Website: bh-photo
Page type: customer-info-address
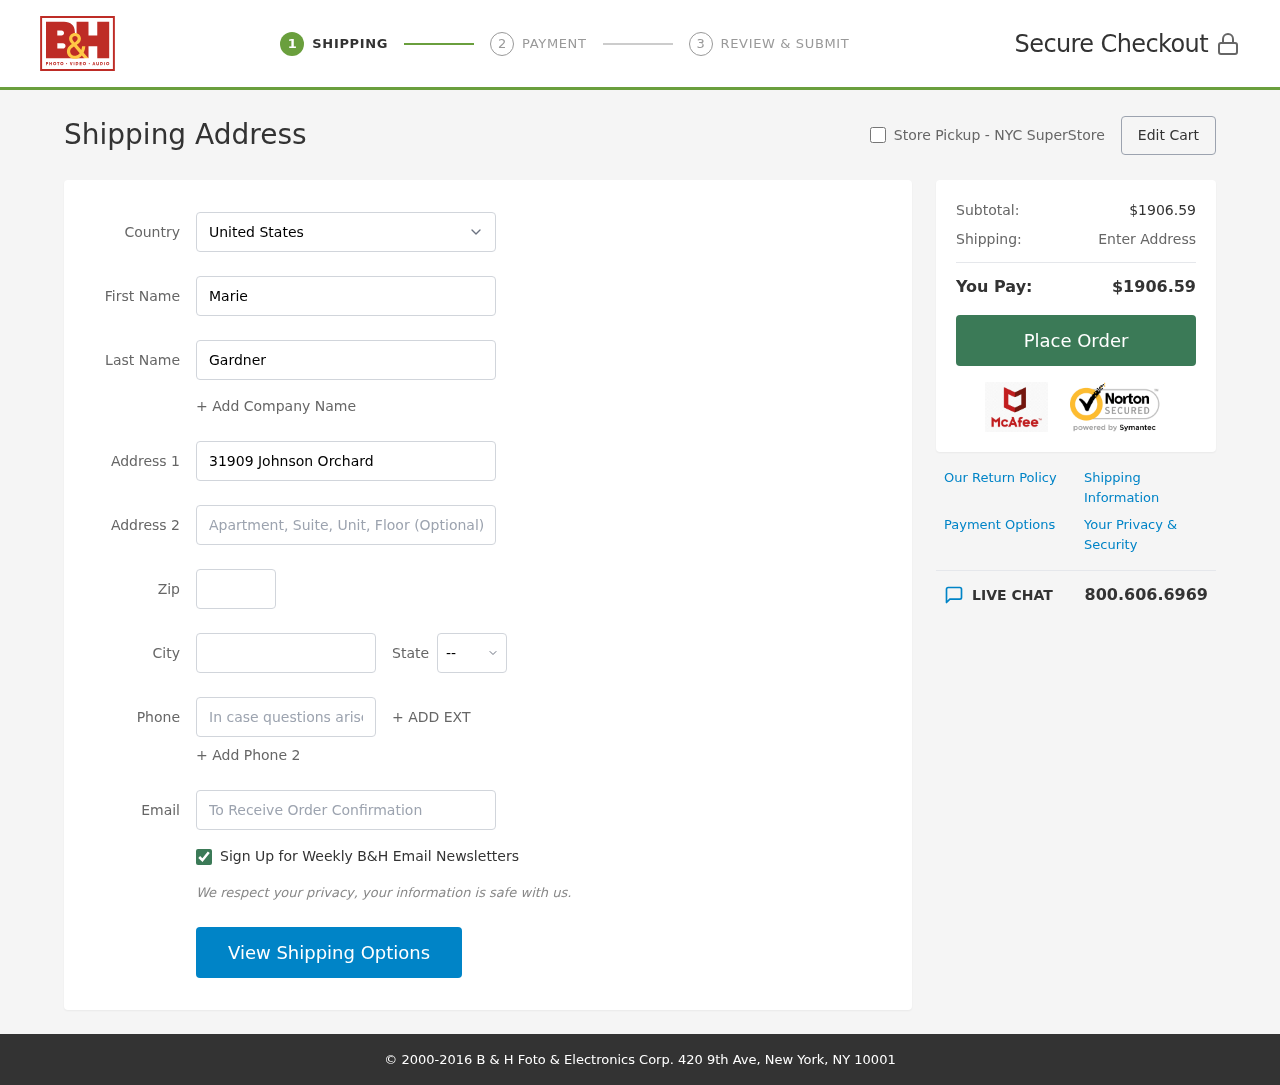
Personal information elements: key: PII_CITY
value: Deanstad
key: PII_COUNTRY
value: United States
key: PII_EMAIL
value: mgardner@hotmail.com
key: PII_FIRSTNAME
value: Marie
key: PII_LASTNAME
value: Gardner
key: PII_PHONE
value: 3738718015
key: PII_POSTCODE
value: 24900
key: PII_STATE_ABBR
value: OH
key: PII_STREET
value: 31909 Johnson Orchard
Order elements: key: ORDER_SUBTOTAL
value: $1906.59
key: ORDER_TOTAL
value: $1906.59